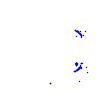
Particle: kaon